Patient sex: M
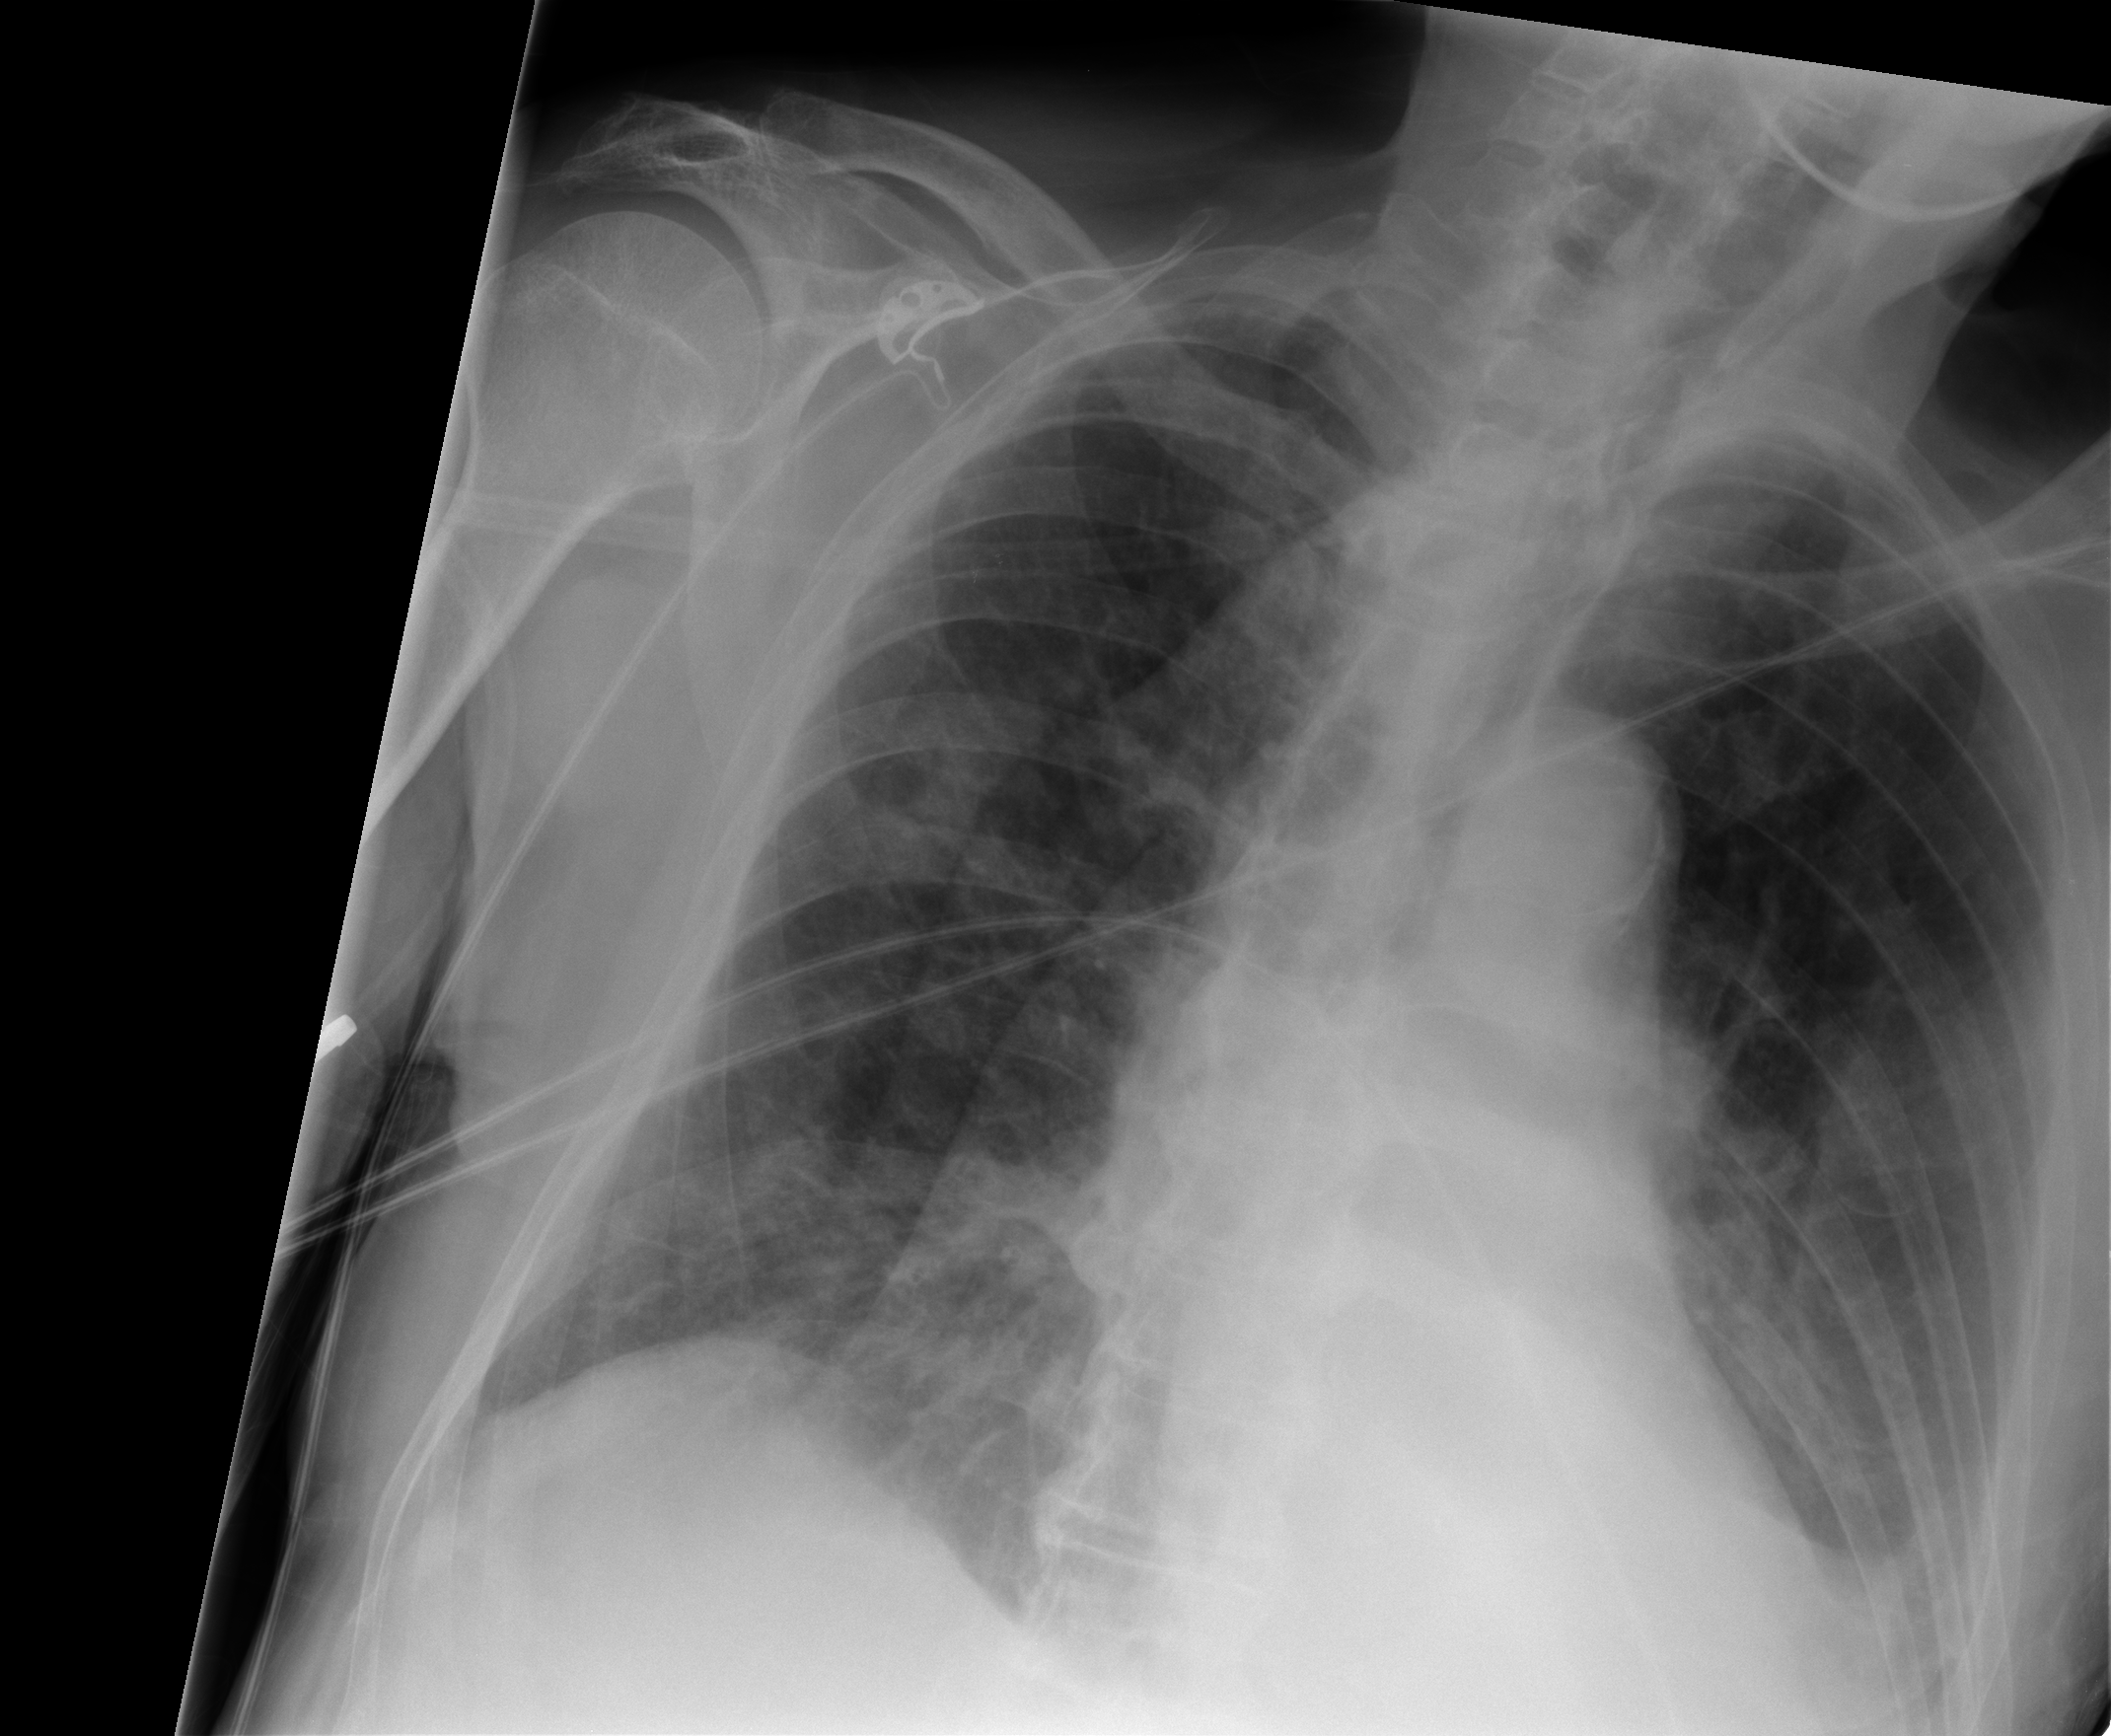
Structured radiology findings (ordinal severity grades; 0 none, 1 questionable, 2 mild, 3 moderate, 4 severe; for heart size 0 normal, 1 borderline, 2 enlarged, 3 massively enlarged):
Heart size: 0
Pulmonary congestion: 0
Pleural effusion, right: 0
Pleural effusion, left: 2
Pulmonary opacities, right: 0
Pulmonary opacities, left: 0
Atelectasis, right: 2
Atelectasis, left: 2